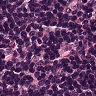
Metastatic tissue present: no